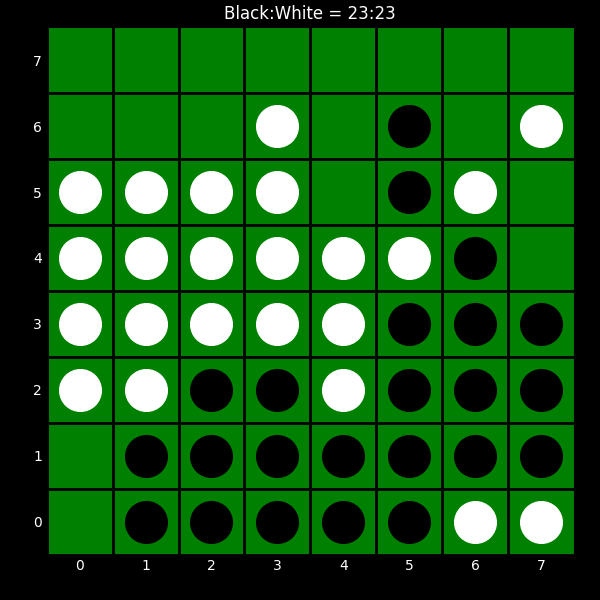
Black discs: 23
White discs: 23